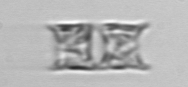
Label: Eucampia